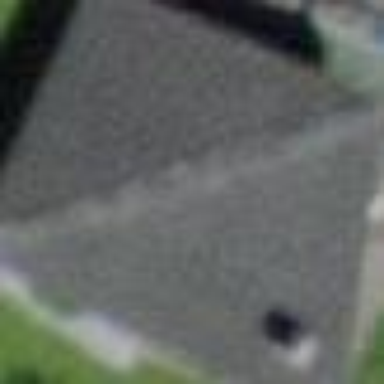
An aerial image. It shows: Shed.